Question: Hey! I was looking at a cool layout example in particular the V3FluidLayout.xaml found inside this set of examples : <URL>
Anyhow - this appears to be a silverlight app - it runs within a browser. I am trying to pull the V3FluidLayout example into a WPF app - and struggling.
I "add an existing item" pulling the .xaml file into my project. When it goes to compile it, the following errors are found :
Are these artifacts Silverlight? The following is the xaml code within the V3FluidLayout.xaml file
<URL>
Can anybody help me pin why this is not working - and how I can convert that xaml code to work inside my wpf app.
Thanks
Andy
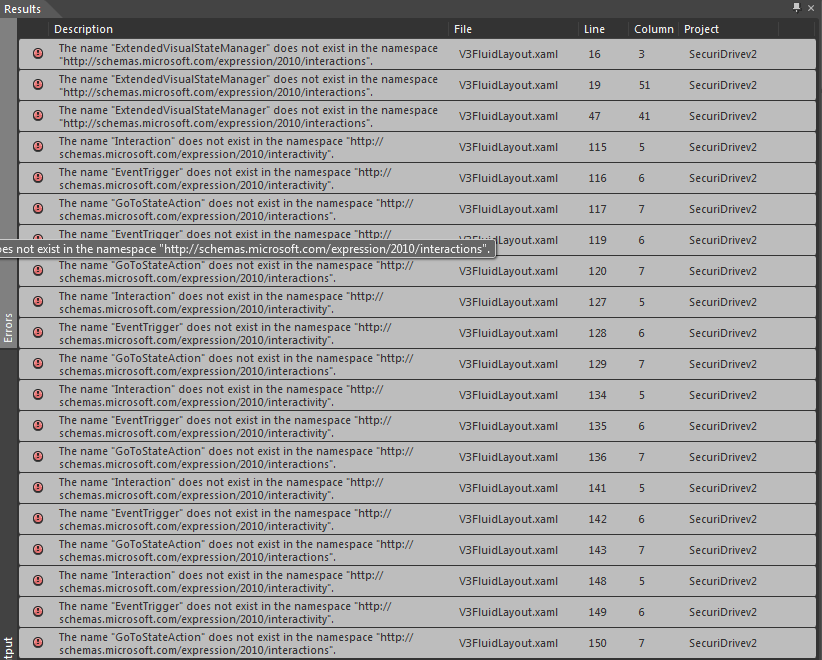
Answer: Basically (and from only a quick glance), you'll need a reference to the WPF versions of System.Windows.Interactivity and Microsoft.Expression.Interactions - they are part of Blend. Actually look at the references of that project and find the exact same references, only for WPF.
It looks like they contain pretty much the same classes for both WPF and Silverlight, so I think it should work in the end.